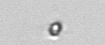
Label: nanoplankton_mix